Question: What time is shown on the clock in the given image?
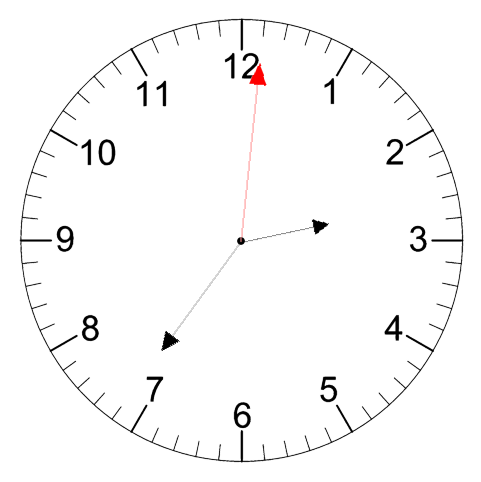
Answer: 02:36:01